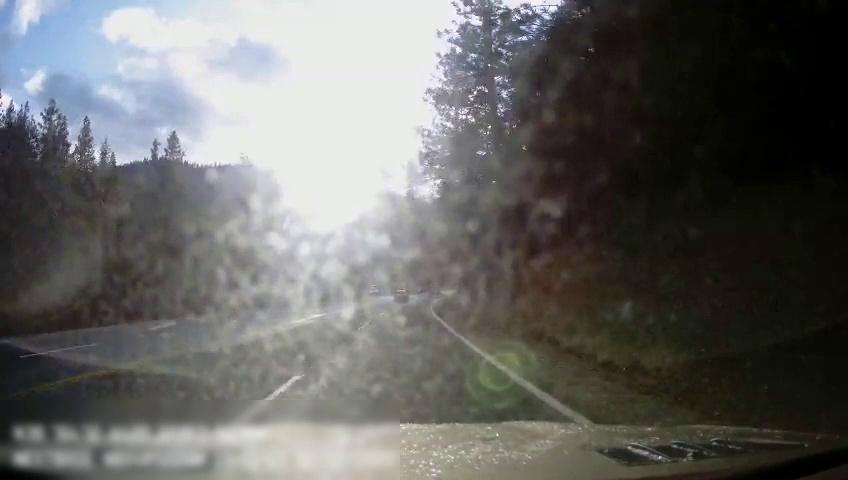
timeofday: Day
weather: Sunny
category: Drivable Space
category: Vehicles | SUV
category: Vehicles | Truck
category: Lanes | Current Lane
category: Lanes | Current Lane
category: Lanes | Opposite Lane
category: Lanes | Opposite Lane
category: Lanes | Opposite Lane